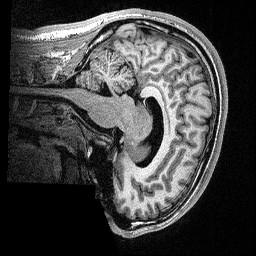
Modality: T1w
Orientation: sagittal
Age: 22
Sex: male
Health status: healthy
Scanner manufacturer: siemens
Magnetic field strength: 1.5 T
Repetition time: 2.73 s
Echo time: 0.00357 s